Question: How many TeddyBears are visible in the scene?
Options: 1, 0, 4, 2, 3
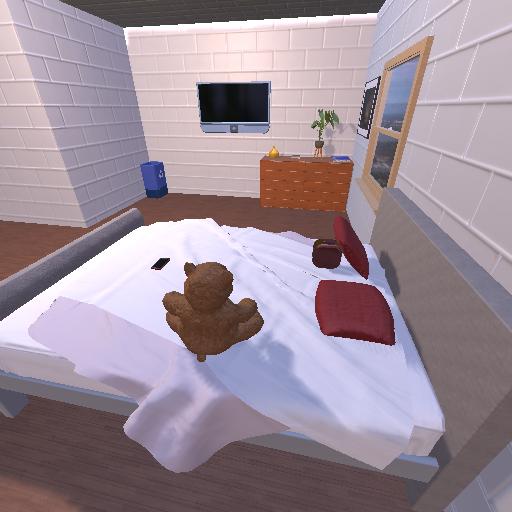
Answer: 1